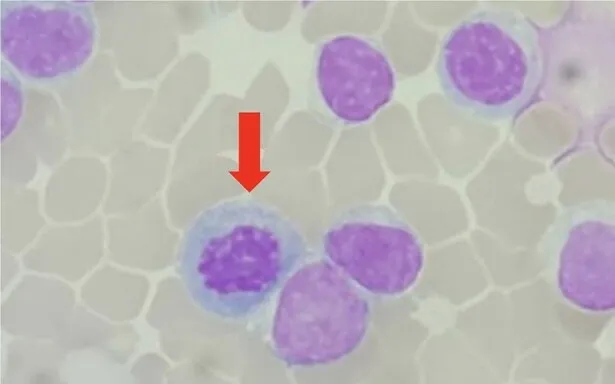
Cytomorphology evaluation showing immature myeloid cells with erythroid forms (leucoerythroblastic) displaying evidence of haematopoietic progenitor cell activity.
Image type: pathology (giemsa)